Question: Essentially I have the problem that the Chosen UI looks like this:

There's no drop down box, the selected item appears above the text box, and there are random dot points in front of each item.
I won't post my whole project, but I'm using the html Boilerplate, and I just extracted the plugin to a folder 'Chosen' inside the 'Site Root'. Then, I added another link at the bottom:
'''
<script src="//ajax.googleapis.com/ajax/libs/jquery/1.9.1/jquery.min.js"></script>
<script>window.jQuery || document.write('<script src="js/vendor/jquery-1.9.1.min.js"><\/script>')</script>
<script src="js/plugins.js"></script>
<script src="js/main.js"></script>
<script src="chosen/chosen.jquery.js"></script> <!--I added this-->
'''
Then, at the bottom of my main.js file, I added this:
'''
$(document).ready(function() {
jQuery(".chzn-select").chosen();
});
'''
And finally this is the html for the dialog you're seeing at the moment:
'''
<div class="messagepop pop">
<form method="post" id="new_message" action="/messages">
<p>
<select id="subject_select" class="chzn-select" >
<option>Option 1</option>
<option>Option 2</option>
</select>
</p>
<p>
<input type="button" value="OK" name="commit" id="message_submit"/>
<input type="button" value="Cancel" name="commit" id="message_cancel"/>
</p>
</form>
</div>
'''
Any idea why this is happening? Thanks.
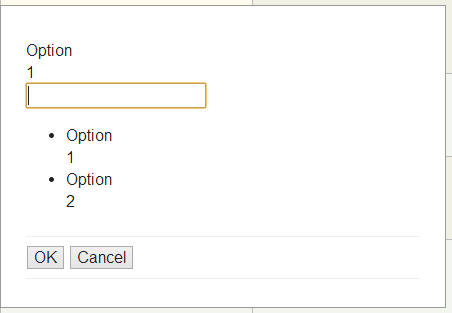
Answer: you have added only the 'js' file of chosen. you have to add the 'chosen.css' file which is associated with the plugin into the web page.